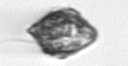
Label: Kryptoperidinium_triquetrum